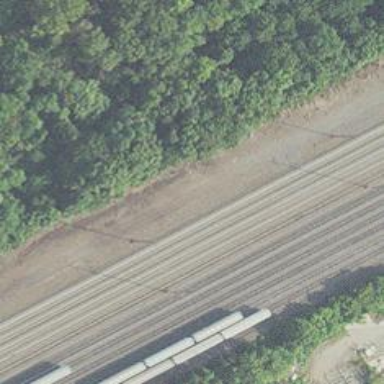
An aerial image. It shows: Railway track with contact line for electrification.